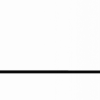
Label: dusty